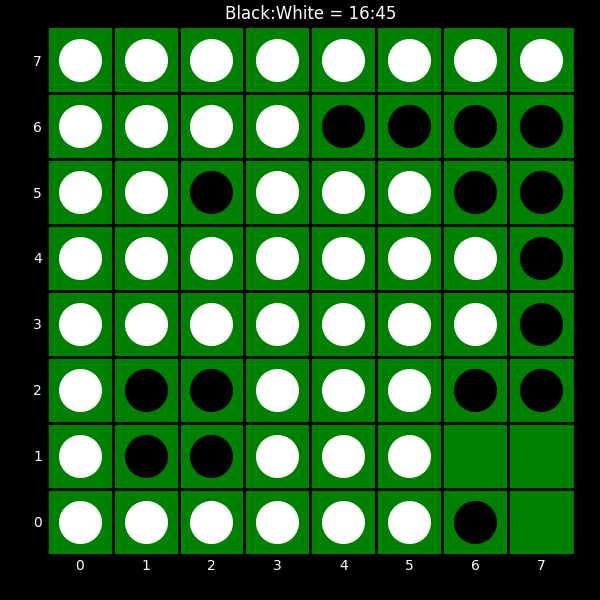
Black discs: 16
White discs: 45